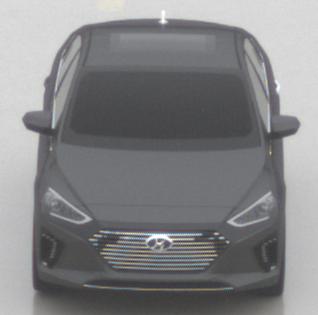
Make: Hyundai
Model: IONIQ Hybrid
Detailed model: IONIQ (AE) Hybrid
Model produced from: 2016/10
Model produced until: 2018/08
Doors: 5
Color: gray
Road condition: wet road
Daytime: midday
Contrast: low contrast